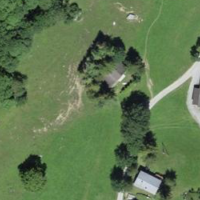
EUNIS habitat code: 24
Species observed at this site:
Geum rivale
Melanargia galathea